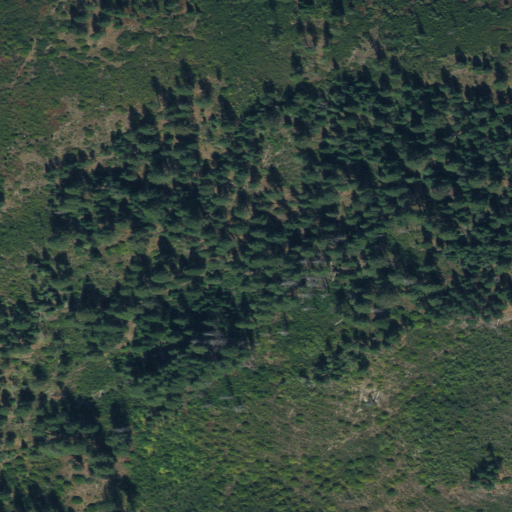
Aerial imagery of mountain in Idaho named Mica Hill containing shrub and evergreen forest